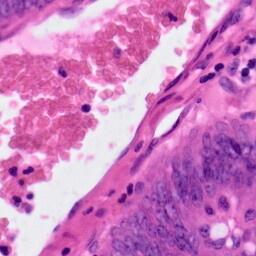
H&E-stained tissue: Colon